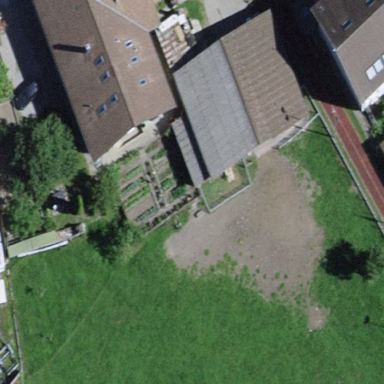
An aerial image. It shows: Shed building.